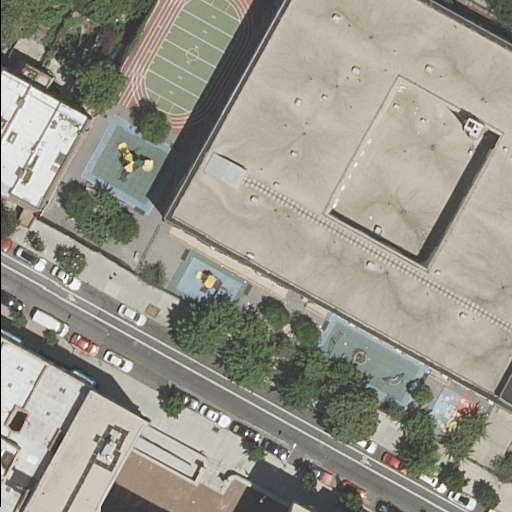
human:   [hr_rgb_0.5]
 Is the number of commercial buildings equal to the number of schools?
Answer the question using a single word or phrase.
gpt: no

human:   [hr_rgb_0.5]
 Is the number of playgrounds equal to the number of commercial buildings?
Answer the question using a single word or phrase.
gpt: no

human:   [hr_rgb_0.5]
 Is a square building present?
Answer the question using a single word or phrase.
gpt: no

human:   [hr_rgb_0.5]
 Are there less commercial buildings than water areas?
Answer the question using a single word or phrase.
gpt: no

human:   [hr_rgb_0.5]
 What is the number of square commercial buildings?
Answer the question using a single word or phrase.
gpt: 0

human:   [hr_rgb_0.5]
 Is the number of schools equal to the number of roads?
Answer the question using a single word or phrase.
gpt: yes

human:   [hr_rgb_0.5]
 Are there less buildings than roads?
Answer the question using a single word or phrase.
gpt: no

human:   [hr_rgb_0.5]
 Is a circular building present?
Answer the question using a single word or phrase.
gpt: no

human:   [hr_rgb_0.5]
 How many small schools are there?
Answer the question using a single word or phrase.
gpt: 0

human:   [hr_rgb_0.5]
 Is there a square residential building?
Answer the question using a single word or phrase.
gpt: no

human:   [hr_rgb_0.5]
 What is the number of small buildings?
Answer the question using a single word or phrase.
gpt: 3

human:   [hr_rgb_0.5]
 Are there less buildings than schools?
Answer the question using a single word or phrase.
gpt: no

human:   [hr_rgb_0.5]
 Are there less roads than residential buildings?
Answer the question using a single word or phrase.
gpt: yes

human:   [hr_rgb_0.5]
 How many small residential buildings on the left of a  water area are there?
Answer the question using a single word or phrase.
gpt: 0

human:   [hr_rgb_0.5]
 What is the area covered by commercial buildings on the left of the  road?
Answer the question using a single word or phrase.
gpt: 0m2

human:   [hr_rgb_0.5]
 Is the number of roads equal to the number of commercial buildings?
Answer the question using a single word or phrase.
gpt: no

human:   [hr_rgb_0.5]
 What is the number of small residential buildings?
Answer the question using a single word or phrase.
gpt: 3

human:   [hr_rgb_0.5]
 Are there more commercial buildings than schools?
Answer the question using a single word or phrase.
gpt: no

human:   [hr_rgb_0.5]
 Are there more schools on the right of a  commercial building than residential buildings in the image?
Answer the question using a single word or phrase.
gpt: no

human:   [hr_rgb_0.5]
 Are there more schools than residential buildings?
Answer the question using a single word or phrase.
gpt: no

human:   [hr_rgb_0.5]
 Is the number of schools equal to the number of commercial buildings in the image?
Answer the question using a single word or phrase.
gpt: no

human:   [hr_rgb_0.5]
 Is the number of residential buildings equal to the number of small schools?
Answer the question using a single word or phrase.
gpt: no

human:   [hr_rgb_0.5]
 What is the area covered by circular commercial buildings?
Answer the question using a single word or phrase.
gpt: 0m2

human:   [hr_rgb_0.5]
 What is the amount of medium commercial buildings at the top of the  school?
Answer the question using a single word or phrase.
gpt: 0

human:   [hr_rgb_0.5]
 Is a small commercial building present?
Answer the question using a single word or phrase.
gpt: no

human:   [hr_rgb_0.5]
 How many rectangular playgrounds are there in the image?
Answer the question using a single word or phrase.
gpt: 1

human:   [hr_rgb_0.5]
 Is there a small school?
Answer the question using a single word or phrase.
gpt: no

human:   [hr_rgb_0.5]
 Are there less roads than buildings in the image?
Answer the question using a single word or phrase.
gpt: yes

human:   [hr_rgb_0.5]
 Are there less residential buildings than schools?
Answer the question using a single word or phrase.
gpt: no

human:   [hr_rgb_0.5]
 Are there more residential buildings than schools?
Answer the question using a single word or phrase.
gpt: yes

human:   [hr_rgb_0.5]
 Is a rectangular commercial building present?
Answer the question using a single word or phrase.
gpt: no

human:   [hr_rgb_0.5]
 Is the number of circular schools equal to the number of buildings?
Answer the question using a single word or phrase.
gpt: no

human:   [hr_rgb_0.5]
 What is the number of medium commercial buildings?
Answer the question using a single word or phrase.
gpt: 0

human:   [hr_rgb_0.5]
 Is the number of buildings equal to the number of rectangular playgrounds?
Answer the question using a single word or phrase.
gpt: no

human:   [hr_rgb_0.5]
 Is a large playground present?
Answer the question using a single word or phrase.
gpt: yes

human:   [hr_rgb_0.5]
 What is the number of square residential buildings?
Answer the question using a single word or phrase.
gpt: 0